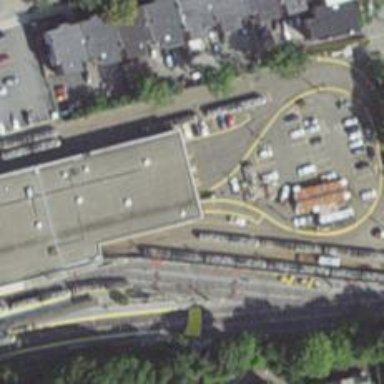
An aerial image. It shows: Light rail yard with electrified contact line. The yard includes building passage tunnel.